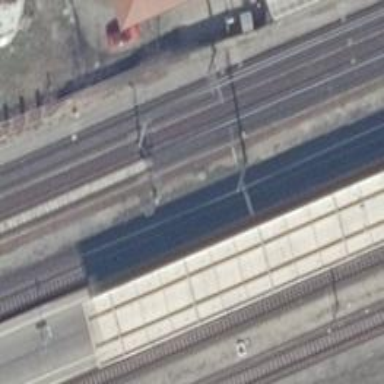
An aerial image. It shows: Railway signal.